Field crop: maize
Growth stage: 1
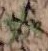
Species: atriplex